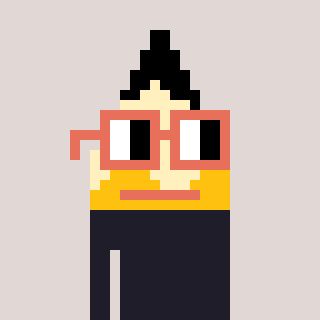
a pixel art character with square orange glasses, a pencil-shaped head and a grayscale-colored body on a warm background